Interaction volume radius: 5 \u00c5
Interaction volume height: 25 \u00c5
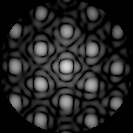
Disorder parameter: 0.1757